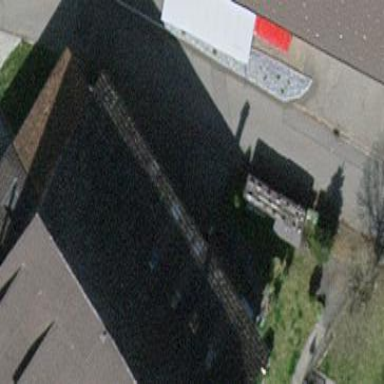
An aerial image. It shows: Terrace building.